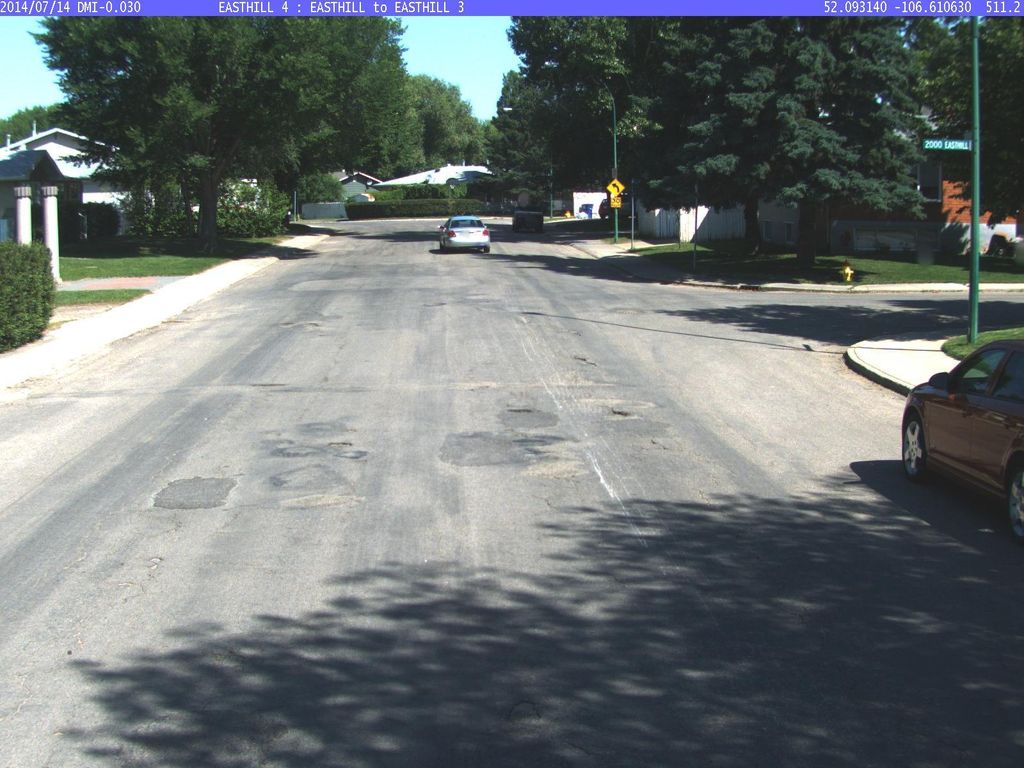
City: saskatoon